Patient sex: F
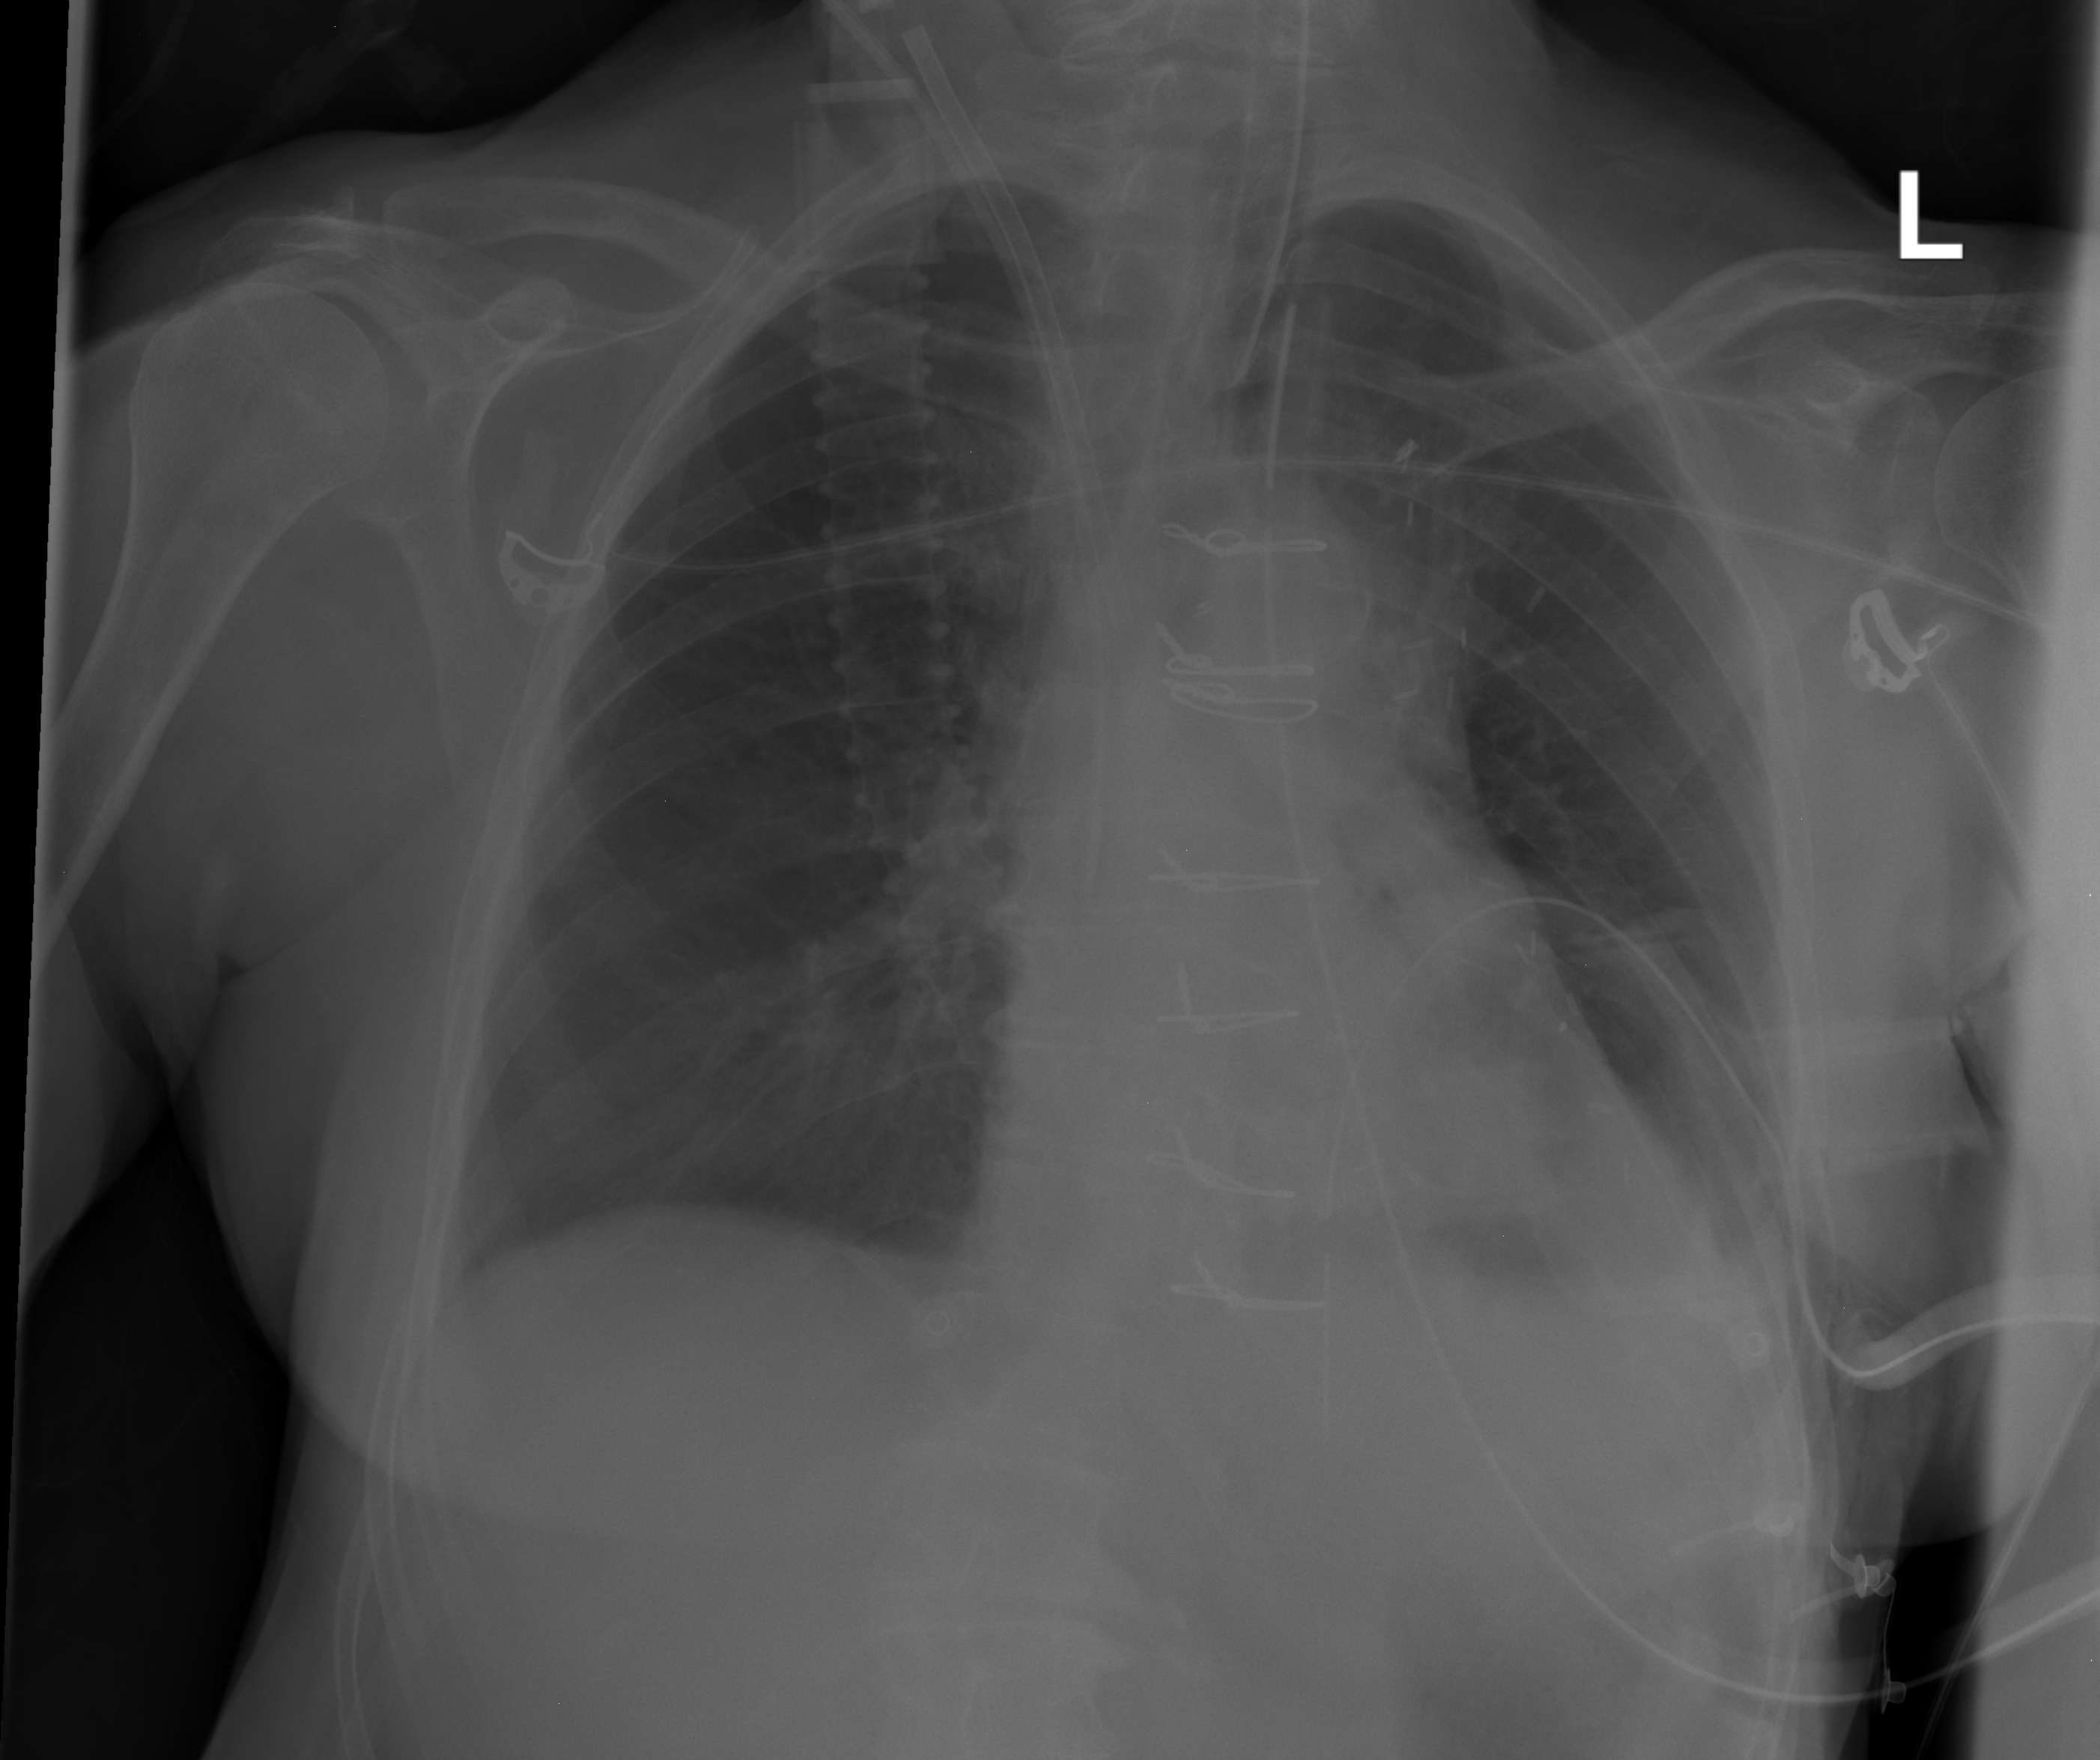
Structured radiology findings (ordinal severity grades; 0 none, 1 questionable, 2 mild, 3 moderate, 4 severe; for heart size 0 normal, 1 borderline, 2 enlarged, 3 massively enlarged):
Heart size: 0
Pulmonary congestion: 0
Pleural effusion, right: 0
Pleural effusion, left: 1
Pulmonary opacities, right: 0
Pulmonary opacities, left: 0
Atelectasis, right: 0
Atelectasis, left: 1